Question: I have created a database using the Phpmyadmin (xampp server).
> Database name = 'database' Username = 'user'
Password is empty. When I tried to change the worklight.properties file, it says some
Poolable connection error:
> [ERROR ] SRVE0315E: An execption occurred:
com.ibm.ws.webcontainer.webapp.WebAppErrorReport:
javax.servlet.ServletException: Worklight Project not initialized at
com.worklight.core.auth.impl.AuthenticationFilter.doFilter(AuthenticationFilter.java:110)
at
com.ibm.ws.webcontainer.filter.FilterInstanceWrapper.doFilter(FilterInstanceWrapper.java:194)
at [internal classes] Caused by: javax.servlet.ServletException:
Worklight Project not initialized ... 4 more
And also whenever I invoke the adapter or deploy the application it shows:
> Application Error SRVE0777E: Exception thrown by application class
'com.worklight.core.auth.impl.AuthenticationFilter.doFilter:110'
javax.servlet.ServletException: Worklight Project not initializedat
com.worklight.core.auth.impl.AuthenticationFilter.doFilter(AuthenticationFilter.java:110)
at
com.ibm.ws.webcontainer.filter.FilterInstanceWrapper.doFilter(FilterInstanceWrapper.java:194)
at [internal classes]
When I click on the com.worklight.core.auth.impl.AuthenticationFilter.doFilter(AuthenticationFilter.java:110) line it shows that there is a missing .jar file.

'''
wl.db.type=MYSQL
wl.db.url=jdbc:mysql://localhost:3306/database
wl.reports.db.username=root
wl.reports.db.password=
'''
'''
<connectivity>
<connectionPolicy xsi:type="sql:SQLConnectionPolicy">
<!-- Example for using a JNDI data source, replace with actual data source name -->
<!-- <dataSourceJNDIName>java:/data-source-jndi-name</dataSourceJNDIName> -->
<!-- Example for using MySQL connector, do not forget to put the MySQL connector library in the project's lib folder -->
<dataSourceDefinition>
<driverClass>com.mysql.jdbc.Driver</driverClass>
<url>jdbc:mysql://localhost:3306/database</url>
<user>root</user>
<password></password>
</dataSourceDefinition>
</connectionPolicy>
'''
'''
var selectStatement = WL.Server.createSQLStatement("SELECT * FROM users;");
function getAuths() {
return WL.Server.invokeSQLStoredProcedure({
procedure : getAuths,
parameters : []
});
}
'''
'''
Launching worklight (WebSphere Application Server 8.5.5.0/wlp-1.0.3.20130524-0951) on Java HotSpot(TM) 64-Bit Server VM, version 1.7.0_25-b17 (en_US)
[AUDIT ] CWWKE0001I: The server worklight has been launched.
[AUDIT ] CWWKZ0058I: Monitoring dropins for applications.
[AUDIT ] CWWKT0016I: Web application available (default_host): http://lpch2-ee206922.sasken.com:10080/WorklightStarter_jQueryMobile/
[err] 261 WorklightPU WARN [Scheduled Executor-thread-1] openjpa.Runtime - An error occurred while registering a ClassTransformer with PersistenceUnitInfo: name 'WorklightPU', root URL [file:/C:/Users/ee206922/Documents/WorklightServerConfig/shared/resources/worklight-jee-library-6.0.0.jar]. The error has been consumed. To see it, set your openjpa.Runtime log level to TRACE. Load-time class transformation will not be available.
[WARNING ] Using empty value for configuration property 'ssl.keystore.path'
[WARNING ] Using empty value for configuration property 'ssl.keystore.password'
[err] 4055 WorklightPU INFO [Scheduled Executor-thread-1] openjpa.Runtime - Starting OpenJPA 1.2.2
[err] 4579 WorklightPU INFO [Scheduled Executor-thread-1] openjpa.jdbc.JDBC - Using dictionary class "org.apache.openjpa.jdbc.sql.HSQLDictionary".
[err] 1 WorklightReportsPU WARN [Scheduled Executor-thread-1] openjpa.Runtime - An error occurred while registering a ClassTransformer with PersistenceUnitInfo: name 'WorklightReportsPU', root URL [file:/C:/Users/ee206922/Documents/WorklightServerConfig/shared/resources/worklight-jee-library-6.0.0.jar]. The error has been consumed. To see it, set your openjpa.Runtime log level to TRACE. Load-time class transformation will not be available.
[AUDIT ] CWWKZ0001I: Application WorklightStarter_jQueryMobile started in 24.574 seconds.
[AUDIT ] CWWKT0016I: Web application available (default_host): http://proxy-22.eksi.com:10080/ProjectKen2/
[ERROR ] FWLSE0188E: Failed to connect to MYSQL database : Cannot create PoolableConnectionFactory (Access denied for user 'Worklight'@'localhost' (using password: YES)) [project ProjectKen2]
[ERROR ] FWLST0003E: ========= Failed starting project /ProjectKen2 [project ProjectKen2]
Error creating bean with name 'txManager' defined in URL [wsjar:file:/C:/Users/ee206922/Documents/WorklightServerConfig/shared/resources/worklight-jee-library-6.0.0.jar!/conf/core.xml]: Cannot resolve reference to bean 'brokerSessionFactory' while setting bean property 'entityManagerFactory'; nested exception is org.springframework.beans.factory.BeanCreationException: Error creating bean with name 'brokerSessionFactory' defined in URL [wsjar:file:/C:/Users/ee206922/Documents/WorklightServerConfig/shared/resources/worklight-jee-library-6.0.0.jar!/conf/spring-server-core.xml]: Cannot resolve reference to bean 'rssBrokerDS' while setting bean property 'dataSource'; nested exception is org.springframework.beans.factory.BeanCreationException: Error creating bean with name 'rssBrokerDS' defined in URL [wsjar:file:/C:/Users/ee206922/Documents/WorklightServerConfig/shared/resources/worklight-jee-library-6.0.0.jar!/conf/spring-server-core.xml]: Cannot resolve reference to bean 'worklight-direct' while setting bean property 'targetDataSource'; nested exception is org.springframework.beans.factory.BeanCreationException: Error creating bean with name 'worklight-direct' defined in URL [wsjar:file:/C:/Users/ee206922/Documents/WorklightServerConfig/shared/resources/worklight-jee-library-6.0.0.jar!/conf/spring-server-core.xml]: Invocation of init method failed; nested exception is org.apache.commons.dbcp.SQLNestedException: Cannot create PoolableConnectionFactory (Access denied for user 'Worklight'@'localhost' (using password: YES))
[ERROR ] SRVE0283E: Exception caught while initializing context: java.lang.RuntimeException: org.springframework.beans.factory.BeanCreationException: Error creating bean with name 'txManager' defined in URL [wsjar:file:/C:/Users/ee206922/Documents/WorklightServerConfig/shared/resources/worklight-jee-library-6.0.0.jar!/conf/core.xml]: Cannot resolve reference to bean 'brokerSessionFactory' while setting bean property 'entityManagerFactory'; nested exception is org.springframework.beans.factory.BeanCreationException: Error creating bean with name 'brokerSessionFactory' defined in URL [wsjar:file:/C:/Users/ee206922/Documents/WorklightServerConfig/shared/resources/worklight-jee-library-6.0.0.jar!/conf/spring-server-core.xml]: Cannot resolve reference to bean 'rssBrokerDS' while setting bean property 'dataSource'; nested exception is org.springframework.beans.factory.BeanCreationException: Error creating bean with name 'rssBrokerDS' defined in URL [wsjar:file:/C:/Users/ee206922/Documents/WorklightServerConfig/shared/resources/worklight-jee-library-6.0.0.jar!/conf/spring-server-core.xml]: Cannot resolve reference to bean 'worklight-direct' while setting bean property 'targetDataSource'; nested exception is org.springframework.beans.factory.BeanCreationException: Error creating bean with name 'worklight-direct' defined in URL [wsjar:file:/C:/Users/ee206922/Documents/WorklightServerConfig/shared/resources/worklight-jee-library-6.0.0.jar!/conf/spring-server-core.xml]: Invocation of init method failed; nested exception is org.apache.commons.dbcp.SQLNestedException: Cannot create PoolableConnectionFactory (Access denied for user 'Worklight'@'localhost' (using password: YES))
at com.worklight.server.bundle.project.JeeProjectActivator.contextInitialized(JeeProjectActivator.java:146)
at com.ibm.ws.webcontainer.webapp.WebApp.notifyServletContextCreated(WebApp.java:2220)
at [internal classes]
Caused by (repeated) ... : org.springframework.beans.factory.BeanCreationException: Error creating bean with name 'txManager' defined in URL [wsjar:file:/C:/Users/ee206922/Documents/WorklightServerConfig/shared/resources/worklight-jee-library-6.0.0.jar!/conf/core.xml]: Cannot resolve reference to bean 'brokerSessionFactory' while setting bean property 'entityManagerFactory'; nested exception is org.springframework.beans.factory.BeanCreationException: Error creating bean with name 'brokerSessionFactory' defined in URL [wsjar:file:/C:/Users/ee206922/Documents/WorklightServerConfig/shared/resources/worklight-jee-library-6.0.0.jar!/conf/spring-server-core.xml]: Cannot resolve reference to bean 'rssBrokerDS' while setting bean property 'dataSource'; nested exception is org.springframework.beans.factory.BeanCreationException: Error creating bean with name 'rssBrokerDS' defined in URL [wsjar:file:/C:/Users/ee206922/Documents/WorklightServerConfig/shared/resources/worklight-jee-library-6.0.0.jar!/conf/spring-server-core.xml]: Cannot resolve reference to bean 'worklight-direct' while setting bean property 'targetDataSource'; nested exception is org.springframework.beans.factory.BeanCreationException: Error creating bean with name 'worklight-direct' defined in URL [wsjar:file:/C:/Users/ee206922/Documents/WorklightServerConfig/shared/resources/worklight-jee-library-6.0.0.jar!/conf/spring-server-core.xml]: Invocation of init method failed; nested exception is org.apache.commons.dbcp.SQLNestedException: Cannot create PoolableConnectionFactory (Access denied for user 'Worklight'@'localhost' (using password: YES))
at org.springframework.beans.factory.support.BeanDefinitionValueResolver.resolveReference(BeanDefinitionValueResolver.java:275)
at org.springframework.beans.factory.support.BeanDefinitionValueResolver.resolveValueIfNecessary(BeanDefinitionValueResolver.java:104)
at org.springframework.beans.factory.support.AbstractAutowireCapableBeanFactory.applyPropertyValues(AbstractAutowireCapableBeanFactory.java:1245)
at org.springframework.beans.factory.support.AbstractAutowireCapableBeanFactory.populateBean(AbstractAutowireCapableBeanFactory.java:1010)
at org.springframework.beans.factory.support.AbstractAutowireCapableBeanFactory.doCreateBean(AbstractAutowireCapableBeanFactory.java:472)
at org.springframework.beans.factory.support.AbstractAutowireCapableBeanFactory$1.run(AbstractAutowireCapableBeanFactory.java:409)
at java.security.AccessController.doPrivileged(Native Method)
at org.springframework.beans.factory.support.AbstractAutowireCapableBeanFactory.createBean(AbstractAutowireCapableBeanFactory.java:380)
at org.springframework.beans.factory.support.AbstractBeanFactory$1.getObject(AbstractBeanFactory.java:264)
at org.springframework.beans.factory.support.DefaultSingletonBeanRegistry.getSingleton(DefaultSingletonBeanRegistry.java:222)
at org.springframework.beans.factory.support.AbstractBeanFactory.doGetBean(AbstractBeanFactory.java:261)
at org.springframework.beans.factory.support.AbstractBeanFactory.getBean(AbstractBeanFactory.java:185)
at org.springframework.beans.factory.support.AbstractBeanFactory.getBean(AbstractBeanFactory.java:164)
at org.springframework.beans.factory.support.DefaultListableBeanFactory.preInstantiateSingletons(DefaultListableBeanFactory.java:429)
at org.springframework.context.support.AbstractApplicationContext.finishBeanFactoryInitialization(AbstractApplicationContext.java:728)
at org.springframework.context.support.AbstractApplicationContext.refresh(AbstractApplicationContext.java:380)
at com.worklight.server.bundle.project.JeeProjectActivator.loadSpringConfiguration(JeeProjectActivator.java:273)
at com.worklight.server.bundle.project.JeeProjectActivator.contextInitialized(JeeProjectActivator.java:134)
... 2 more
Caused by: org.apache.commons.dbcp.SQLNestedException: Cannot create PoolableConnectionFactory (Access denied for user 'Worklight'@'localhost' (using password: YES))
at org.apache.commons.dbcp.BasicDataSource.createPoolableConnectionFactory(BasicDataSource.java:1549)
at org.apache.commons.dbcp.BasicDataSource.createDataSource(BasicDataSource.java:1388)
at org.apache.commons.dbcp.BasicDataSource.getConnection(BasicDataSource.java:1044)
at com.worklight.server.database.api.WorklightDataSource.getConnection(WorklightDataSource.java:234)
at com.worklight.server.database.api.WorklightDataSource.afterPropertiesSet(WorklightDataSource.java:110)
at org.springframework.beans.factory.support.AbstractAutowireCapableBeanFactory.invokeInitMethods(AbstractAutowireCapableBeanFactory.java:1369)
at org.springframework.beans.factory.support.AbstractAutowireCapableBeanFactory.initializeBean(AbstractAutowireCapableBeanFactory.java:1335)
... 55 more
Caused by: java.sql.SQLException: Access denied for user 'Worklight'@'localhost' (using password: YES)
at com.mysql.jdbc.SQLError.createSQLException(SQLError.java:1078)
at com.mysql.jdbc.MysqlIO.checkErrorPacket(MysqlIO.java:4120)
at com.mysql.jdbc.MysqlIO.checkErrorPacket(MysqlIO.java:4052)
at com.mysql.jdbc.MysqlIO.checkErrorPacket(MysqlIO.java:925)
at com.mysql.jdbc.MysqlIO.proceedHandshakeWithPluggableAuthentication(MysqlIO.java:1704)
at com.mysql.jdbc.MysqlIO.doHandshake(MysqlIO.java:1250)
at com.mysql.jdbc.ConnectionImpl.coreConnect(ConnectionImpl.java:2483)
at com.mysql.jdbc.ConnectionImpl.connectOneTryOnly(ConnectionImpl.java:2516)
at com.mysql.jdbc.ConnectionImpl.createNewIO(ConnectionImpl.java:2301)
at com.mysql.jdbc.ConnectionImpl.<init>(ConnectionImpl.java:834)
at com.mysql.jdbc.JDBC4Connection.<init>(JDBC4Connection.java:47)
at sun.reflect.NativeConstructorAccessorImpl.newInstance0(Native Method)
at sun.reflect.NativeConstructorAccessorImpl.newInstance(Unknown Source)
at sun.reflect.DelegatingConstructorAccessorImpl.newInstance(Unknown Source)
at java.lang.reflect.Constructor.newInstance(Unknown Source)
at com.mysql.jdbc.Util.handleNewInstance(Util.java:411)
at com.mysql.jdbc.ConnectionImpl.getInstance(ConnectionImpl.java:416)
at com.mysql.jdbc.NonRegisteringDriver.connect(NonRegisteringDriver.java:317)
at org.apache.commons.dbcp.DriverConnectionFactory.createConnection(DriverConnectionFactory.java:38)
at org.apache.commons.dbcp.PoolableConnectionFactory.makeObject(PoolableConnectionFactory.java:582)
at org.apache.commons.dbcp.BasicDataSource.validateConnectionFactory(BasicDataSource.java:1556)
at org.apache.commons.dbcp.BasicDataSource.createPoolableConnectionFactory(BasicDataSource.java:1545)
... 61 more
[AUDIT ] CWWKZ0001I: Application ProjectKen2 started in 1.638 seconds.
Launching worklight (WebSphere Application Server 8.5.5.0/wlp-1.0.3.20130524-0951) on Java HotSpot(TM) 64-Bit Server VM, version 1.7.0_25-b17 (en_US)
[AUDIT ] CWWKE0001I: The server worklight has been launched.
[AUDIT ] CWWKZ0058I: Monitoring dropins for applications.
[AUDIT ] CWWKT0016I: Web application available (default_host): http://lpch2-ee206922.sasken.com:10080/WorklightStarter_jQueryMobile/
[err] 261 WorklightPU WARN [Scheduled Executor-thread-1] openjpa.Runtime - An error occurred while registering a ClassTransformer with PersistenceUnitInfo: name 'WorklightPU', root URL [file:/C:/Users/ee206922/Documents/WorklightServerConfig/shared/resources/worklight-jee-library-6.0.0.jar]. The error has been consumed. To see it, set your openjpa.Runtime log level to TRACE. Load-time class transformation will not be available.
[WARNING ] Using empty value for configuration property 'ssl.keystore.path'
[WARNING ] Using empty value for configuration property 'ssl.keystore.password'
[err] 4055 WorklightPU INFO [Scheduled Executor-thread-1] openjpa.Runtime - Starting OpenJPA 1.2.2
[err] 4579 WorklightPU INFO [Scheduled Executor-thread-1] openjpa.jdbc.JDBC - Using dictionary class "org.apache.openjpa.jdbc.sql.HSQLDictionary".
[err] 1 WorklightReportsPU WARN [Scheduled Executor-thread-1] openjpa.Runtime - An error occurred while registering a ClassTransformer with PersistenceUnitInfo: name 'WorklightReportsPU', root URL [file:/C:/Users/ee206922/Documents/WorklightServerConfig/shared/resources/worklight-jee-library-6.0.0.jar]. The error has been consumed. To see it, set your openjpa.Runtime log level to TRACE. Load-time class transformation will not be available.
[AUDIT ] CWWKZ0001I: Application WorklightStarter_jQueryMobile started in 24.574 seconds.
[AUDIT ] CWWKT0016I: Web application available (default_host): http://proxy-22.eksi.com:10080/ProjectKen2/
[ERROR ] FWLSE0188E: Failed to connect to MYSQL database : Cannot create PoolableConnectionFactory (Access denied for user 'Worklight'@'localhost' (using password: YES)) [project ProjectKen2]
[ERROR ] FWLST0003E: ========= Failed starting project /ProjectKen2 [project ProjectKen2]
Error creating bean with name 'txManager' defined in URL [wsjar:file:/C:/Users/ee206922/Documents/WorklightServerConfig/shared/resources/worklight-jee-library-6.0.0.jar!/conf/core.xml]: Cannot resolve reference to bean 'brokerSessionFactory' while setting bean property 'entityManagerFactory'; nested exception is org.springframework.beans.factory.BeanCreationException: Error creating bean with name 'brokerSessionFactory' defined in URL [wsjar:file:/C:/Users/ee206922/Documents/WorklightServerConfig/shared/resources/worklight-jee-library-6.0.0.jar!/conf/spring-server-core.xml]: Cannot resolve reference to bean 'rssBrokerDS' while setting bean property 'dataSource'; nested exception is org.springframework.beans.factory.BeanCreationException: Error creating bean with name 'rssBrokerDS' defined in URL [wsjar:file:/C:/Users/ee206922/Documents/WorklightServerConfig/shared/resources/worklight-jee-library-6.0.0.jar!/conf/spring-server-core.xml]: Cannot resolve reference to bean 'worklight-direct' while setting bean property 'targetDataSource'; nested exception is org.springframework.beans.factory.BeanCreationException: Error creating bean with name 'worklight-direct' defined in URL [wsjar:file:/C:/Users/ee206922/Documents/WorklightServerConfig/shared/resources/worklight-jee-library-6.0.0.jar!/conf/spring-server-core.xml]: Invocation of init method failed; nested exception is org.apache.commons.dbcp.SQLNestedException: Cannot create PoolableConnectionFactory (Access denied for user 'Worklight'@'localhost' (using password: YES))
[ERROR ] SRVE0283E: Exception caught while initializing context: java.lang.RuntimeException: org.springframework.beans.factory.BeanCreationException: Error creating bean with name 'txManager' defined in URL [wsjar:file:/C:/Users/ee206922/Documents/WorklightServerConfig/shared/resources/worklight-jee-library-6.0.0.jar!/conf/core.xml]: Cannot resolve reference to bean 'brokerSessionFactory' while setting bean property 'entityManagerFactory'; nested exception is org.springframework.beans.factory.BeanCreationException: Error creating bean with name 'brokerSessionFactory' defined in URL [wsjar:file:/C:/Users/ee206922/Documents/WorklightServerConfig/shared/resources/worklight-jee-library-6.0.0.jar!/conf/spring-server-core.xml]: Cannot resolve reference to bean 'rssBrokerDS' while setting bean property 'dataSource'; nested exception is org.springframework.beans.factory.BeanCreationException: Error creating bean with name 'rssBrokerDS' defined in URL [wsjar:file:/C:/Users/ee206922/Documents/WorklightServerConfig/shared/resources/worklight-jee-library-6.0.0.jar!/conf/spring-server-core.xml]: Cannot resolve reference to bean 'worklight-direct' while setting bean property 'targetDataSource'; nested exception is org.springframework.beans.factory.BeanCreationException: Error creating bean with name 'worklight-direct' defined in URL [wsjar:file:/C:/Users/ee206922/Documents/WorklightServerConfig/shared/resources/worklight-jee-library-6.0.0.jar!/conf/spring-server-core.xml]: Invocation of init method failed; nested exception is org.apache.commons.dbcp.SQLNestedException: Cannot create PoolableConnectionFactory (Access denied for user 'Worklight'@'localhost' (using password: YES))
at com.worklight.server.bundle.project.JeeProjectActivator.contextInitialized(JeeProjectActivator.java:146)
at com.ibm.ws.webcontainer.webapp.WebApp.notifyServletContextCreated(WebApp.java:2220)
at [internal classes]
Caused by (repeated) ... : org.springframework.beans.factory.BeanCreationException: Error creating bean with name 'txManager' defined in URL [wsjar:file:/C:/Users/ee206922/Documents/WorklightServerConfig/shared/resources/worklight-jee-library-6.0.0.jar!/conf/core.xml]: Cannot resolve reference to bean 'brokerSessionFactory' while setting bean property 'entityManagerFactory'; nested exception is org.springframework.beans.factory.BeanCreationException: Error creating bean with name 'brokerSessionFactory' defined in URL [wsjar:file:/C:/Users/ee206922/Documents/WorklightServerConfig/shared/resources/worklight-jee-library-6.0.0.jar!/conf/spring-server-core.xml]: Cannot resolve reference to bean 'rssBrokerDS' while setting bean property 'dataSource'; nested exception is org.springframework.beans.factory.BeanCreationException: Error creating bean with name 'rssBrokerDS' defined in URL [wsjar:file:/C:/Users/ee206922/Documents/WorklightServerConfig/shared/resources/worklight-jee-library-6.0.0.jar!/conf/spring-server-core.xml]: Cannot resolve reference to bean 'worklight-direct' while setting bean property 'targetDataSource'; nested exception is org.springframework.beans.factory.BeanCreationException: Error creating bean with name 'worklight-direct' defined in URL [wsjar:file:/C:/Users/ee206922/Documents/WorklightServerConfig/shared/resources/worklight-jee-library-6.0.0.jar!/conf/spring-server-core.xml]: Invocation of init method failed; nested exception is org.apache.commons.dbcp.SQLNestedException: Cannot create PoolableConnectionFactory (Access denied for user 'Worklight'@'localhost' (using password: YES))
at org.springframework.beans.factory.support.BeanDefinitionValueResolver.resolveReference(BeanDefinitionValueResolver.java:275)
at org.springframework.beans.factory.support.BeanDefinitionValueResolver.resolveValueIfNecessary(BeanDefinitionValueResolver.java:104)
at org.springframework.beans.factory.support.AbstractAutowireCapableBeanFactory.applyPropertyValues(AbstractAutowireCapableBeanFactory.java:1245)
at org.springframework.beans.factory.support.AbstractAutowireCapableBeanFactory.populateBean(AbstractAutowireCapableBeanFactory.java:1010)
at org.springframework.beans.factory.support.AbstractAutowireCapableBeanFactory.doCreateBean(AbstractAutowireCapableBeanFactory.java:472)
at org.springframework.beans.factory.support.AbstractAutowireCapableBeanFactory$1.run(AbstractAutowireCapableBeanFactory.java:409)
at java.security.AccessController.doPrivileged(Native Method)
at org.springframework.beans.factory.support.AbstractAutowireCapableBeanFactory.createBean(AbstractAutowireCapableBeanFactory.java:380)
at org.springframework.beans.factory.support.AbstractBeanFactory$1.getObject(AbstractBeanFactory.java:264)
at org.springframework.beans.factory.support.DefaultSingletonBeanRegistry.getSingleton(DefaultSingletonBeanRegistry.java:222)
at org.springframework.beans.factory.support.AbstractBeanFactory.doGetBean(AbstractBeanFactory.java:261)
at org.springframework.beans.factory.support.AbstractBeanFactory.getBean(AbstractBeanFactory.java:185)
at org.springframework.beans.factory.support.AbstractBeanFactory.getBean(AbstractBeanFactory.java:164)
at org.springframework.beans.factory.support.DefaultListableBeanFactory.preInstantiateSingletons(DefaultListableBeanFactory.java:429)
at org.springframework.context.support.AbstractApplicationContext.finishBeanFactoryInitialization(AbstractApplicationContext.java:728)
at org.springframework.context.support.AbstractApplicationContext.refresh(AbstractApplicationContext.java:380)
at com.worklight.server.bundle.project.JeeProjectActivator.loadSpringConfiguration(JeeProjectActivator.java:273)
at com.worklight.server.bundle.project.JeeProjectActivator.contextInitialized(JeeProjectActivator.java:134)
... 2 more
Caused by: org.apache.commons.dbcp.SQLNestedException: Cannot create PoolableConnectionFactory (Access denied for user 'Worklight'@'localhost' (using password: YES))
at org.apache.commons.dbcp.BasicDataSource.createPoolableConnectionFactory(BasicDataSource.java:1549)
at org.apache.commons.dbcp.BasicDataSource.createDataSource(BasicDataSource.java:1388)
at org.apache.commons.dbcp.BasicDataSource.getConnection(BasicDataSource.java:1044)
at com.worklight.server.database.api.WorklightDataSource.getConnection(WorklightDataSource.java:234)
at com.worklight.server.database.api.WorklightDataSource.afterPropertiesSet(WorklightDataSource.java:110)
at org.springframework.beans.factory.support.AbstractAutowireCapableBeanFactory.invokeInitMethods(AbstractAutowireCapableBeanFactory.java:1369)
at org.springframework.beans.factory.support.AbstractAutowireCapableBeanFactory.initializeBean(AbstractAutowireCapableBeanFactory.java:1335)
... 55 more
Caused by: java.sql.SQLException: Access denied for user 'Worklight'@'localhost' (using password: YES)
at com.mysql.jdbc.SQLError.createSQLException(SQLError.java:1078)
at com.mysql.jdbc.MysqlIO.checkErrorPacket(MysqlIO.java:4120)
at com.mysql.jdbc.MysqlIO.checkErrorPacket(MysqlIO.java:4052)
at com.mysql.jdbc.MysqlIO.checkErrorPacket(MysqlIO.java:925)
at com.mysql.jdbc.MysqlIO.proceedHandshakeWithPluggableAuthentication(MysqlIO.java:1704)
at com.mysql.jdbc.MysqlIO.doHandshake(MysqlIO.java:1250)
at com.mysql.jdbc.ConnectionImpl.coreConnect(ConnectionImpl.java:2483)
at com.mysql.jdbc.ConnectionImpl.connectOneTryOnly(ConnectionImpl.java:2516)
at com.mysql.jdbc.ConnectionImpl.createNewIO(ConnectionImpl.java:2301)
at com.mysql.jdbc.ConnectionImpl.<init>(ConnectionImpl.java:834)
at com.mysql.jdbc.JDBC4Connection.<init>(JDBC4Connection.java:47)
at sun.reflect.NativeConstructorAccessorImpl.newInstance0(Native Method)
at sun.reflect.NativeConstructorAccessorImpl.newInstance(Unknown Source)
at sun.reflect.DelegatingConstructorAccessorImpl.newInstance(Unknown Source)
at java.lang.reflect.Constructor.newInstance(Unknown Source)
at com.mysql.jdbc.Util.handleNewInstance(Util.java:411)
at com.mysql.jdbc.ConnectionImpl.getInstance(ConnectionImpl.java:416)
at com.mysql.jdbc.NonRegisteringDriver.connect(NonRegisteringDriver.java:317)
at org.apache.commons.dbcp.DriverConnectionFactory.createConnection(DriverConnectionFactory.java:38)
at org.apache.commons.dbcp.PoolableConnectionFactory.makeObject(PoolableConnectionFactory.java:582)
at org.apache.commons.dbcp.BasicDataSource.validateConnectionFactory(BasicDataSource.java:1556)
at org.apache.commons.dbcp.BasicDataSource.createPoolableConnectionFactory(BasicDataSource.java:1545)
... 61 more
[AUDIT ] CWWKZ0001I: Application ProjectKen2 started in 1.638 seconds.
'''
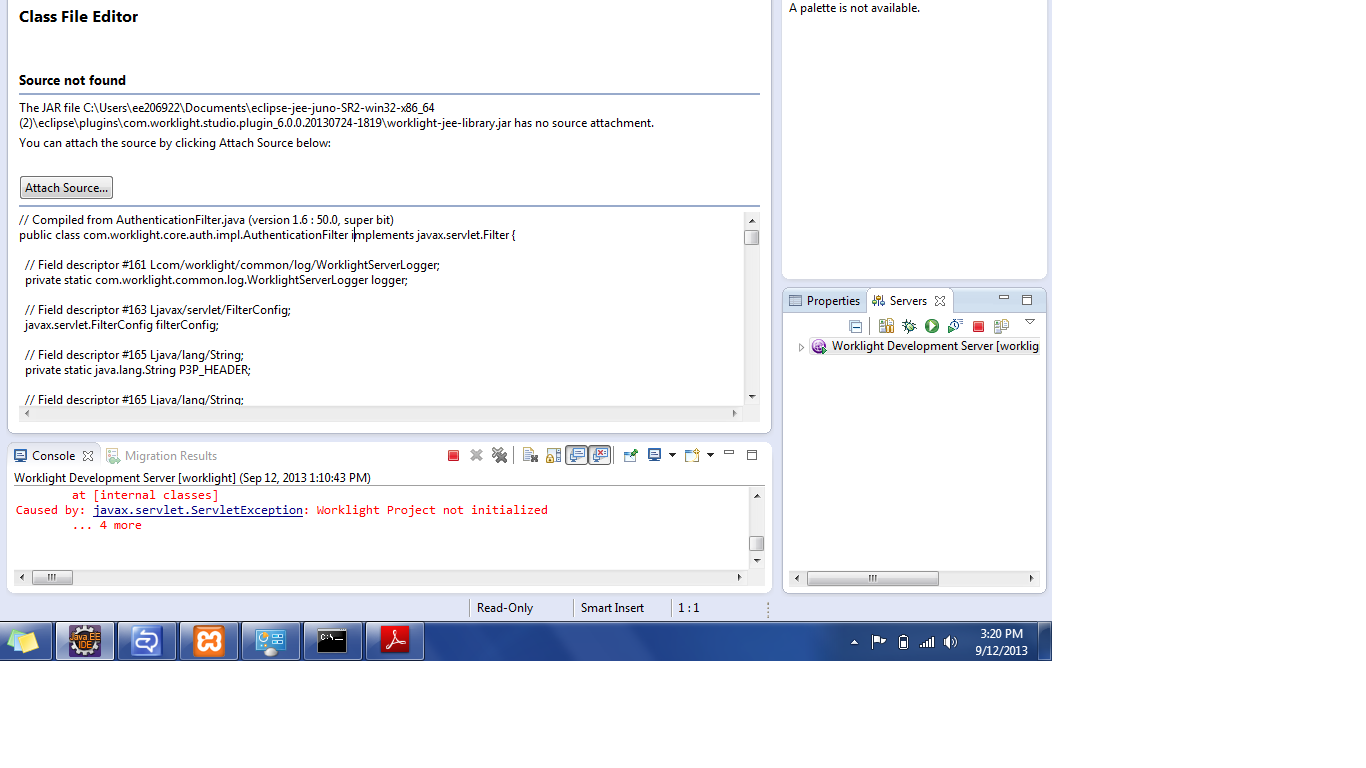
Answer: To be clear: the database you have created, what is it meant for? Is it meant to be the database for Worklight Server, or is it meant to be a backend for some service for your adapter to connect to?
- -
Please also go over <URL>, to familiarize yourself with the various concepts and options in Worklight.
Finally, see if the following help:
1. Make sure the username and password values you've entered in worklight.properties are correct Your quote of worklight.properties only shows the reports database username and password, and not those of Worklight Server - this only after my question above Why do you add username/pasword to the reports database? Did you create a database for reports? I feel that you need to go over the training modules.
2. Make sure the MySQL JDBC Connector/J driver .jar file is located in yourProject\server\lib
3. In your database, make sure the user Worklight@% and/or Worklight@localhost have full permission on the database you've created
Verify all three are OK in your project and environment.